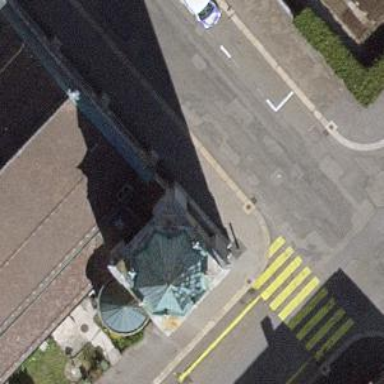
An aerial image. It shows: Bell tower that is part of building.